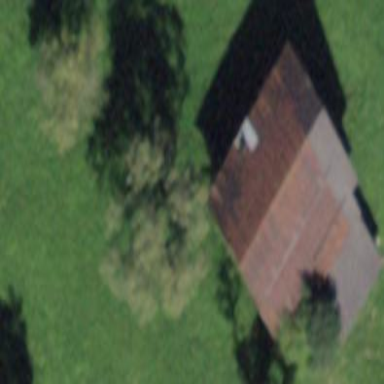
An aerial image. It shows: Rural barn.